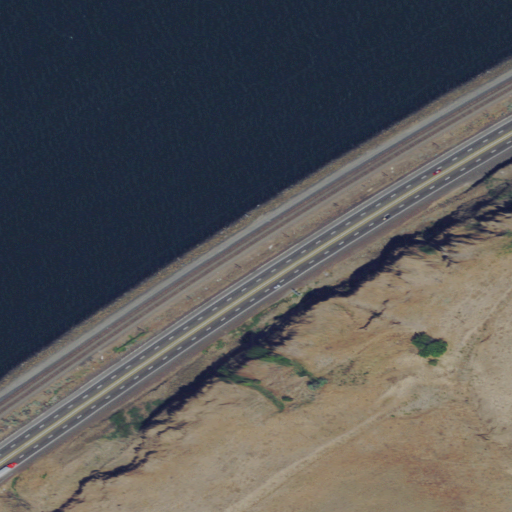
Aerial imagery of valley in Oregon named Pyburn Hollow containing open water, shrub, grassland, medium intensity development, herbaceous wetlands, low intensity development, high intensity development, and open development